Question: I am creating the category table on MySQL database. I need to list all categories need to view on 'JTree' but it is not loading. Code which tried so far I wrote below.
'''
+------------+
|id | catname|
+------------+
|1 | book |
|2 | drink |
|3 | cake |
+------------+
'''
'''
public void LoadtTree()
{
try {
pst = con.prepareStatement("select * from category");
rs = pst.executeQuery();
DefaultMutableTreeNode categories = new DefaultMutableTreeNode("Categories");
String currentGroup = null;
while (rs.next()) {
String group = rs.getString("catname");
DefaultMutableTreeNode categorynames= new DefaultMutableTreeNode(rs.getString("catname"));
categories.add(categorynames);
}
}catch(Exception ex){ex.getMessage();}
}
'''
When the form is loaded it displays the default nodes only. How can I load the database values to this node?

'''
Connection con;
PreparedStatement pst;
ResultSet rs;
public void Connect()
{
try {
Class.forName("com.mysql.jdbc.Driver");
con = DriverManager.getConnection("jdbc:mysql://localhost/emk", "root","");
} catch (ClassNotFoundException ex) {
Logger.getLogger(fo.class.getName()).log(Level.SEVERE, null, ex);
} catch (SQLException ex) {
Logger.getLogger(fo.class.getName()).log(Level.SEVERE, null, ex);
}
}
'''
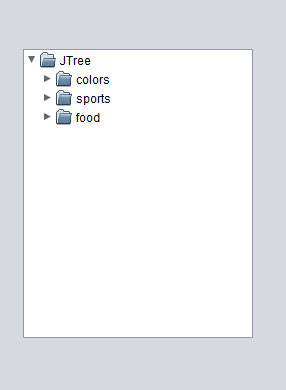
Answer: Try use DefaultMutableTreeNode.
It is't my code, but try to look at this example : <URL>